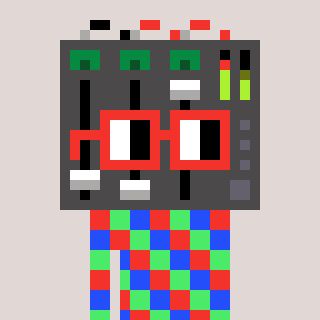
a pixel art character with square red glasses, a mixer-shaped head and a blue-colored body on a warm background